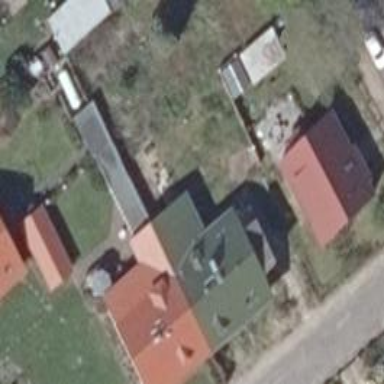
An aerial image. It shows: Semi-detached house.